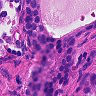
Metastatic tissue present: yes